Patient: sex M, age 80
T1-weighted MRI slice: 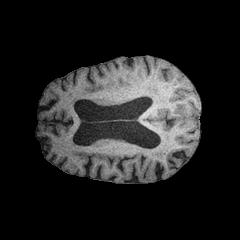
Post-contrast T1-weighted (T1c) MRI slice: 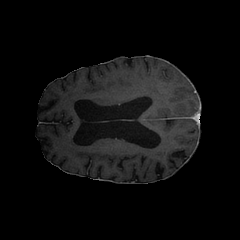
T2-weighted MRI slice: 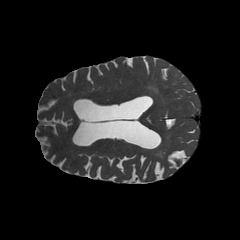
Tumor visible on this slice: no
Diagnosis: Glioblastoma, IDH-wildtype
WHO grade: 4